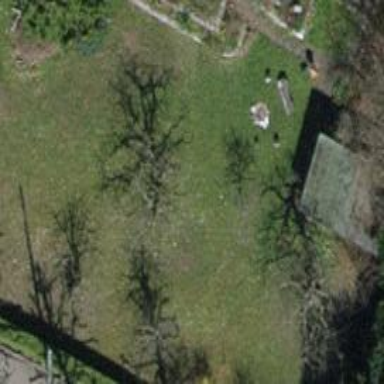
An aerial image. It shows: Single tag "natural: tree."